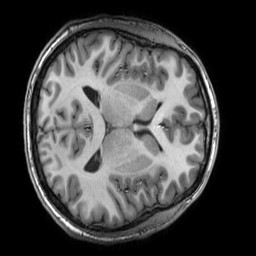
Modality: T1w
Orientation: axial
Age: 18
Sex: male
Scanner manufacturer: ge
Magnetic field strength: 3 T
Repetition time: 0.008776 s
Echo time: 0.003812 s